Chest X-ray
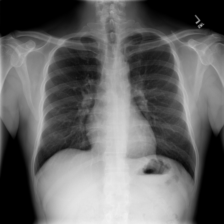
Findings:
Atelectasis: negative
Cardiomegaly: negative
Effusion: negative
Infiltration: negative
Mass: negative
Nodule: negative
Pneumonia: negative
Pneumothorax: negative
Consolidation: negative
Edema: negative
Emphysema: negative
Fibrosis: negative
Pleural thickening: negative
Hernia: negative